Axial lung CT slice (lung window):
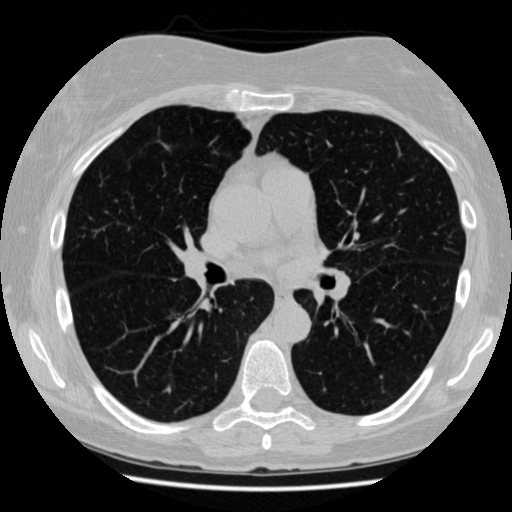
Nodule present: no